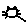
Label: cat